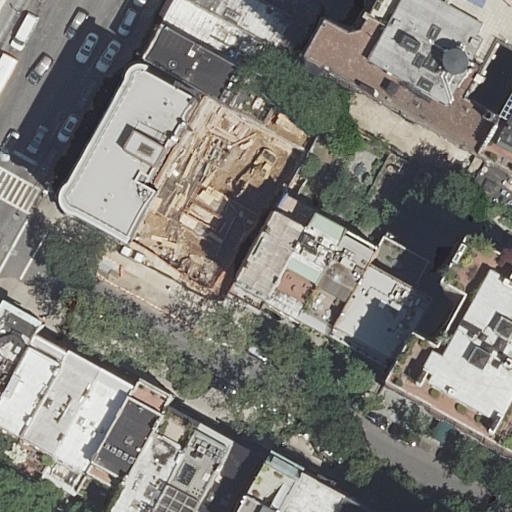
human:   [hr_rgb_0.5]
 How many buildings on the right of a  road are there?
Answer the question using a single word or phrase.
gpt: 21

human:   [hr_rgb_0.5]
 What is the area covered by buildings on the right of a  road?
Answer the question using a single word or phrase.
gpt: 3693m2

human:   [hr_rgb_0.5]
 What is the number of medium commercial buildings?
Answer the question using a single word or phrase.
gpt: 0

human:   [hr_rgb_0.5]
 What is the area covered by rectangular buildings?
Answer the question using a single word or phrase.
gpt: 2343m2

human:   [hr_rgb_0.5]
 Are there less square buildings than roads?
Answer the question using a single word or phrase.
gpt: yes

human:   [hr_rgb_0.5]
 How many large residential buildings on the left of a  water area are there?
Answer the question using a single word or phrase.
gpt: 0

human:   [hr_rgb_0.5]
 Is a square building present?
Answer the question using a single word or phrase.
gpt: no

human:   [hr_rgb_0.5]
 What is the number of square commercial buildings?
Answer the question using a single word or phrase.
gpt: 0

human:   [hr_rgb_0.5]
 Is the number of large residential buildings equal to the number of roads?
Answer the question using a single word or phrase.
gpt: no

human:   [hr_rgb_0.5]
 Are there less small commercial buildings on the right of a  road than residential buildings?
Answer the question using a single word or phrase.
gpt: yes

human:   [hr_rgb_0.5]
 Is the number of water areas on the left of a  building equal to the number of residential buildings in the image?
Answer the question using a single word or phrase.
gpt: no

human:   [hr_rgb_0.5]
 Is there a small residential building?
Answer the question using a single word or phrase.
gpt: yes

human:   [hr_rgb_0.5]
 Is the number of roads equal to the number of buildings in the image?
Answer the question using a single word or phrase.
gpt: no

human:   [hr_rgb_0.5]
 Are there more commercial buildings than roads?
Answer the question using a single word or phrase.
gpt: no

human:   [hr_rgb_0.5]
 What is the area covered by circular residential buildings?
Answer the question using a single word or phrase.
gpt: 0m2

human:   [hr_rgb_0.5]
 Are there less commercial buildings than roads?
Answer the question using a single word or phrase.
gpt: yes

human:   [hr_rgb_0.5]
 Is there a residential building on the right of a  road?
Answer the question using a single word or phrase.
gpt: yes

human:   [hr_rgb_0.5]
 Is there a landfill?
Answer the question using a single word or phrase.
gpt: no

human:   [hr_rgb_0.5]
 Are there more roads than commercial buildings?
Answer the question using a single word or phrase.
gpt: yes

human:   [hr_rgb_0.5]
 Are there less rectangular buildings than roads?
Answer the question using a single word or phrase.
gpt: no

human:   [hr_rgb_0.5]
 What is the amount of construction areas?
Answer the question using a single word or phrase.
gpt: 0

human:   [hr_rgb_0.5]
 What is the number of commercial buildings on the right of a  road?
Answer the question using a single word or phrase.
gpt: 0

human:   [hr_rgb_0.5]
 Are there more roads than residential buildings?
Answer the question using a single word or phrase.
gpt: no

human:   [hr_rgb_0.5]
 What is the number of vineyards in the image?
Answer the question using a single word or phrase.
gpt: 0

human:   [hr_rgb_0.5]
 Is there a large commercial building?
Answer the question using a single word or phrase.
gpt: no

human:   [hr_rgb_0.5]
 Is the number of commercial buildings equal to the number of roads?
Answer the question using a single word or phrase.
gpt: no

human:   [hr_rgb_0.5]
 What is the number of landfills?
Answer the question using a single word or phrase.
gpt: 0

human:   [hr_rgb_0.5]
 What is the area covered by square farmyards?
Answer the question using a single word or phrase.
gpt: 0m2

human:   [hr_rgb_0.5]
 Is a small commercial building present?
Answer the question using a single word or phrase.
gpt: no

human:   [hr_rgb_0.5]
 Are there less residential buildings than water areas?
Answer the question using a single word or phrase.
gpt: no

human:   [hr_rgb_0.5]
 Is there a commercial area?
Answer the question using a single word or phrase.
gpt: no

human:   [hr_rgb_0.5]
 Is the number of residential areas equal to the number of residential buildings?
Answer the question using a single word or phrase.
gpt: no

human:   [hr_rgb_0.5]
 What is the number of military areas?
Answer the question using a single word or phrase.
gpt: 0

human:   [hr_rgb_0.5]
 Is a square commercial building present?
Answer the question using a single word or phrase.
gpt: no

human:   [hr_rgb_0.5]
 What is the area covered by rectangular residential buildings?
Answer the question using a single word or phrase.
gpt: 2343m2

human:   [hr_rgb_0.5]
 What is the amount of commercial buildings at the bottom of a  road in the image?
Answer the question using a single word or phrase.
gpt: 0